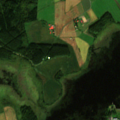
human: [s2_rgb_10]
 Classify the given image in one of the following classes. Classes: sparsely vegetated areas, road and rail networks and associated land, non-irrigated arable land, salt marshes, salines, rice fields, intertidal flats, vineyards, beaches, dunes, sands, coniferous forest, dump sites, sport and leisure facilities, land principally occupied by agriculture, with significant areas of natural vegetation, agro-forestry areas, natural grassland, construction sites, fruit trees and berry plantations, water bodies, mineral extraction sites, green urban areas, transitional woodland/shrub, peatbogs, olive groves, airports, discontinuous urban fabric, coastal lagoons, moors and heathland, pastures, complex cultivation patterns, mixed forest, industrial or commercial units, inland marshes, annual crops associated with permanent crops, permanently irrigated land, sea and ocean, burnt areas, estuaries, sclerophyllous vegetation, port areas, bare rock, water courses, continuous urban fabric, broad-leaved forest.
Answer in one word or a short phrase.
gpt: discontinuous urban fabric, non-irrigated arable land, mixed forest, inland marshes, water bodies